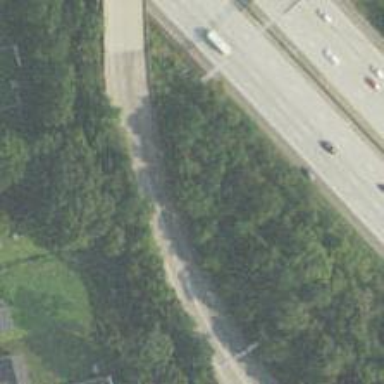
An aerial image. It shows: Asphalt motorway.